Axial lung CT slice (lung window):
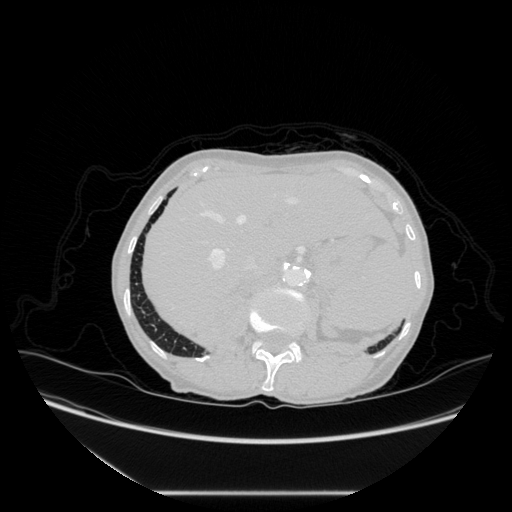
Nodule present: no